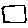
Label: square